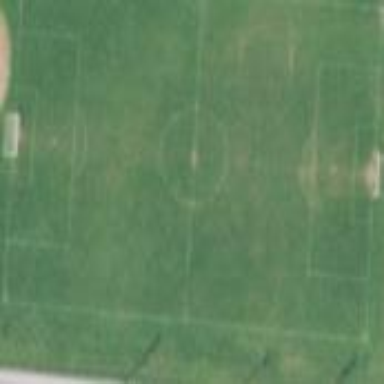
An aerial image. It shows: Soccer pitch for outdoor sports and leisure activities.